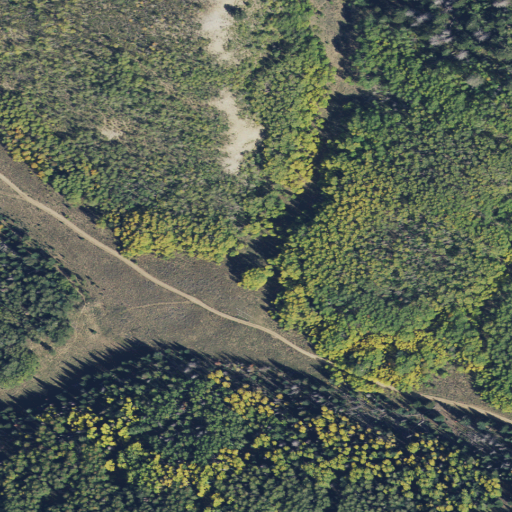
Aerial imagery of ridge(s) in Utah named Willow Creek Ridge containing deciduous forest, evergreen forest, shrub, and mixed forest